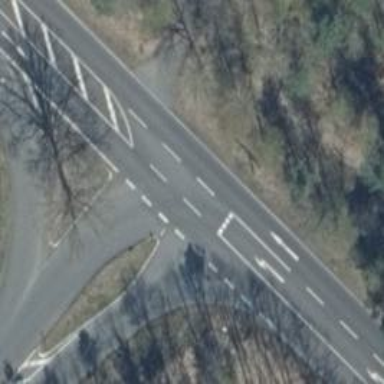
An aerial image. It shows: Secondary road with asphalt surface.